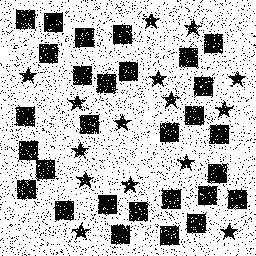
Squares: 29
Triangles: 0
Stars: 15
Total shapes: 44